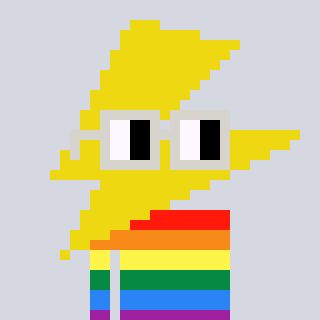
a pixel art character with square light gray glasses, a lightning bolt-shaped head and a cold-colored body on a cool background